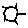
Label: sun